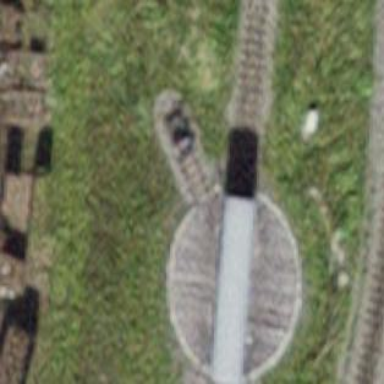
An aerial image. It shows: Railway turntable.